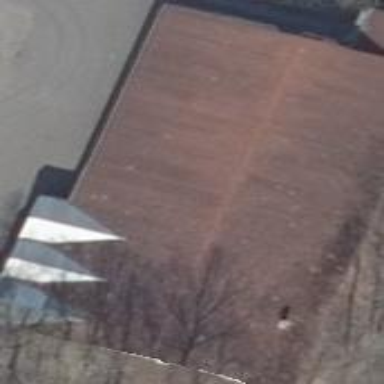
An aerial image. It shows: Building with gabled roof. The roof is oriented along the building and painted red.